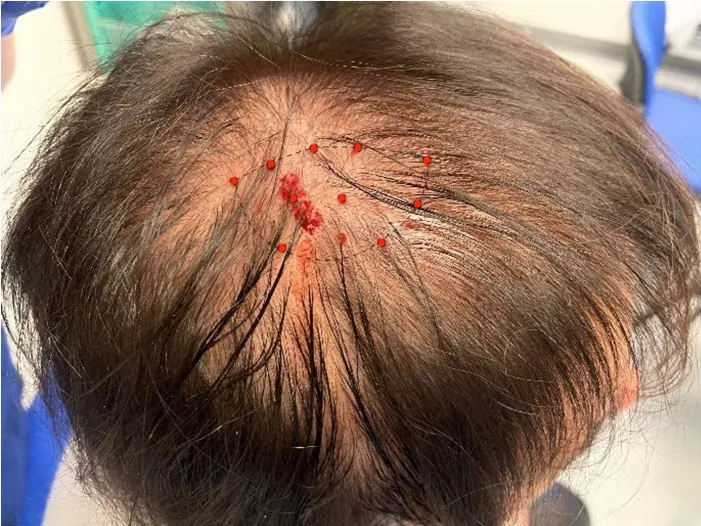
The location of the nummular headache of our patients. The borders are represented by the dashed line; the red dots indicate the sites of subcutaneous BoNT/A injections (5 U per site).
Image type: medical_photograph (skin_photograph)